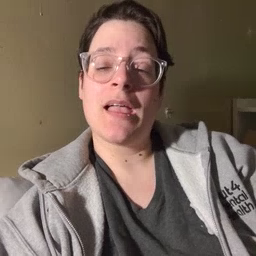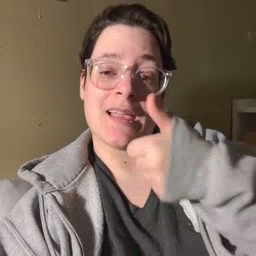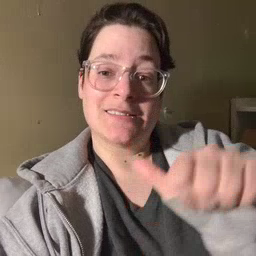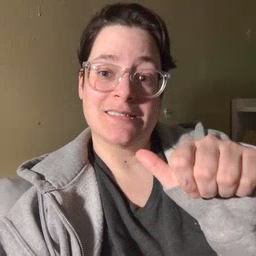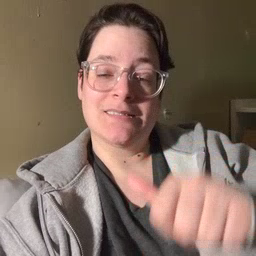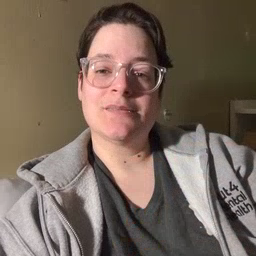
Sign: any